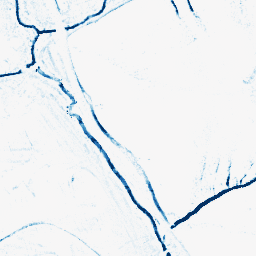
Category: morphological
Decomposition family: morphological_square
Decomposition parameters: operation: closing
size: 5
Upsampling method: quartic
Upsampling parameters: scale: 4
Upsampling scale: 4